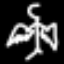
Label: angel